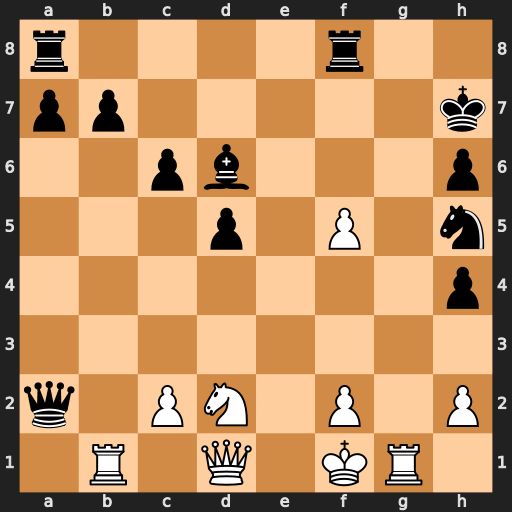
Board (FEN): r4r2/pp5k/2pb3p/3p1P1n/7p/8/q1PN1P1P/1R1Q1KR1
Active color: w
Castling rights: -
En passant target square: -
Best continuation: Qxh5 Qxb1+ Nxb1